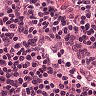
Metastatic tissue present: no